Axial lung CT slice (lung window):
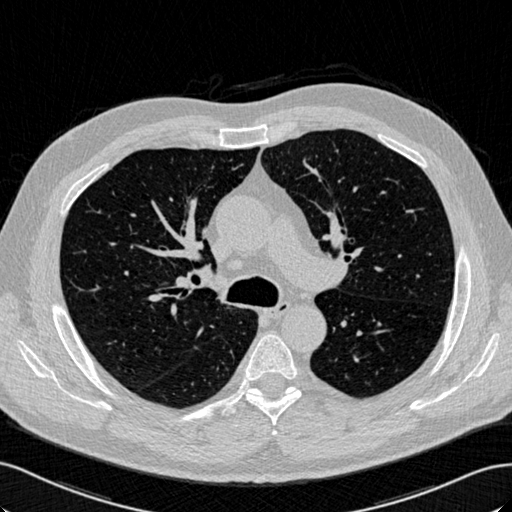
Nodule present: no